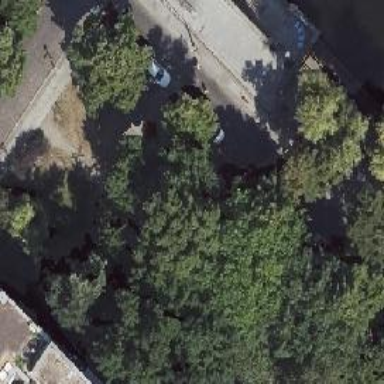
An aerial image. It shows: Avenue lined with deciduous broadleaved trees.